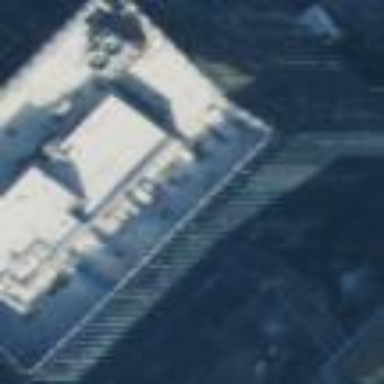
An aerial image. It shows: Part of building.